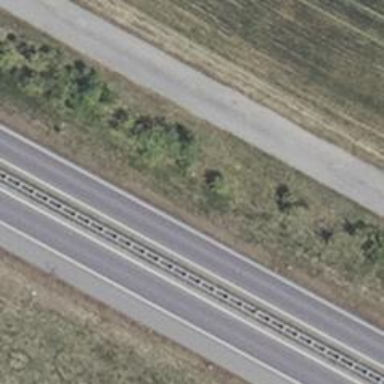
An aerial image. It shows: Trunk highway.